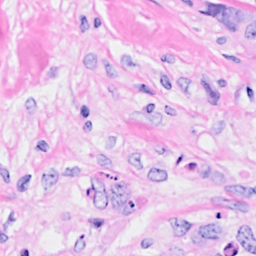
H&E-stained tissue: Breast